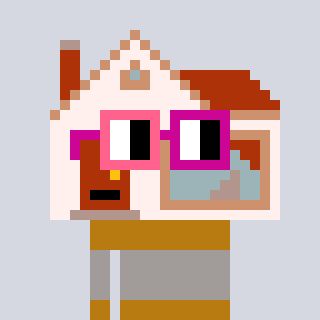
a pixel art character with square pink and red glasses, a house-shaped head and a gold-colored body on a cool background